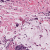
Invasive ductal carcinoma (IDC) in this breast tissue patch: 1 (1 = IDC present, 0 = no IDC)